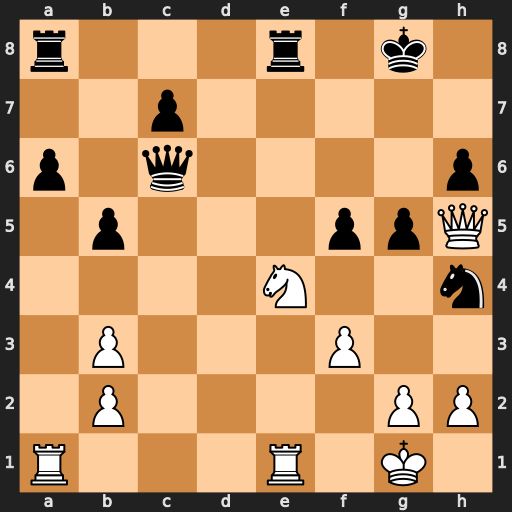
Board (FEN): r3r1k1/2p5/p1q4p/1p3ppQ/4N2n/1P3P2/1P4PP/R3R1K1
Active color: w
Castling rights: -
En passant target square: -
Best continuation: Nf6+ Qxf6 Rxe8+ Rxe8 Qxe8+